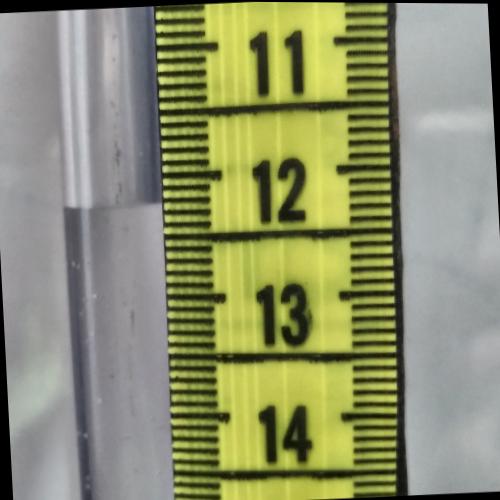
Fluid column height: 12.2 cm